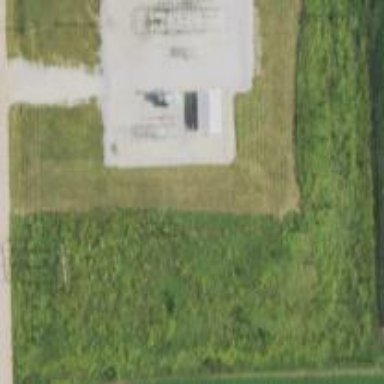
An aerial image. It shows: Power substation enclosed by fence.